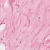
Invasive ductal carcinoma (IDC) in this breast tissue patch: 0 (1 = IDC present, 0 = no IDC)